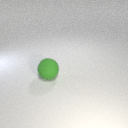
large green rubber sphere